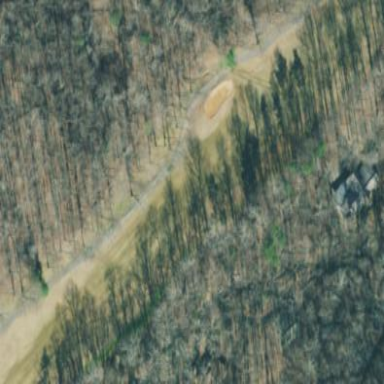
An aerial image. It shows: Golf course surrounded by greenery.